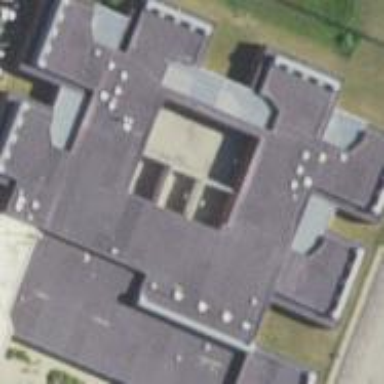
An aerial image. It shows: Prison.